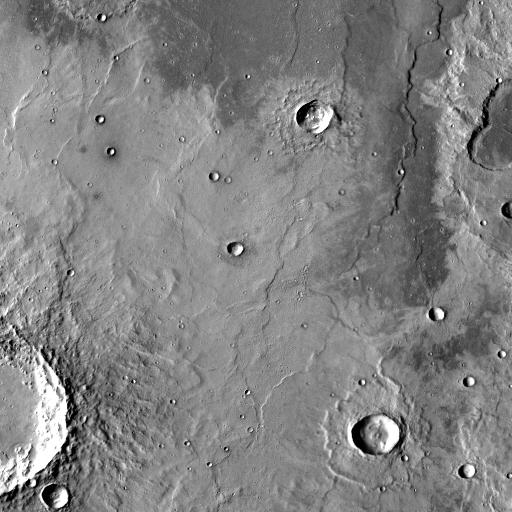
Crater classes present: Background, Other, Layered, Buried